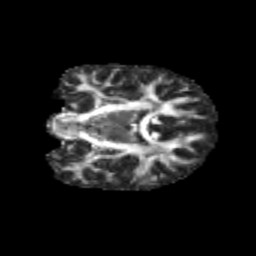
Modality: FA
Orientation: coronal
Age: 11
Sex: male
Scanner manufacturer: siemens
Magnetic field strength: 3 T
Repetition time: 3.8 s
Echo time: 0.07 s